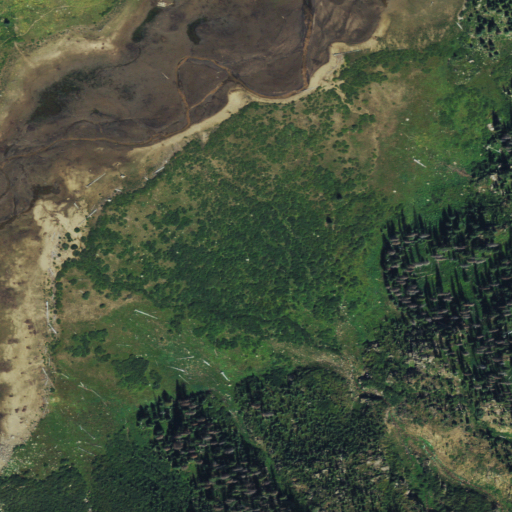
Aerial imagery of plain(s) in Colorado named Upper Park containing woody wetlands, evergreen forest, grassland, open water, herbaceous wetlands, and barren land